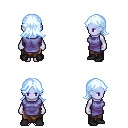
a pixel art fantasy rpg character, female body template, dark elf, purple skin, chain tabard jacket, robe skirt, white cyan loose hair, black shoes, four views (front, back, left, right), 2x2 character sprite sheet, small pixel art, hard edges, no anti-aliasing